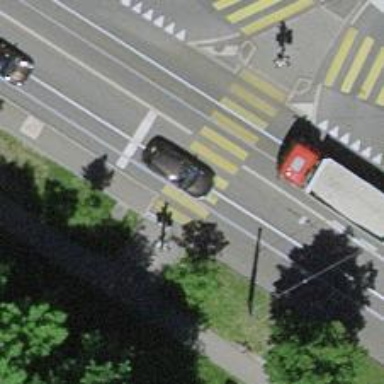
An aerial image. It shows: Tram railway with one track and electrified by contact line.